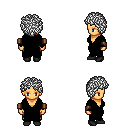
a pixel art fantasy rpg character, female body template, human, tanned skin, black robe, gold greaves, white curly afro hairstyle, leather bracers, black shoes, four views (front, back, left, right), 2x2 character sprite sheet, small pixel art, hard edges, no anti-aliasing